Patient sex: M
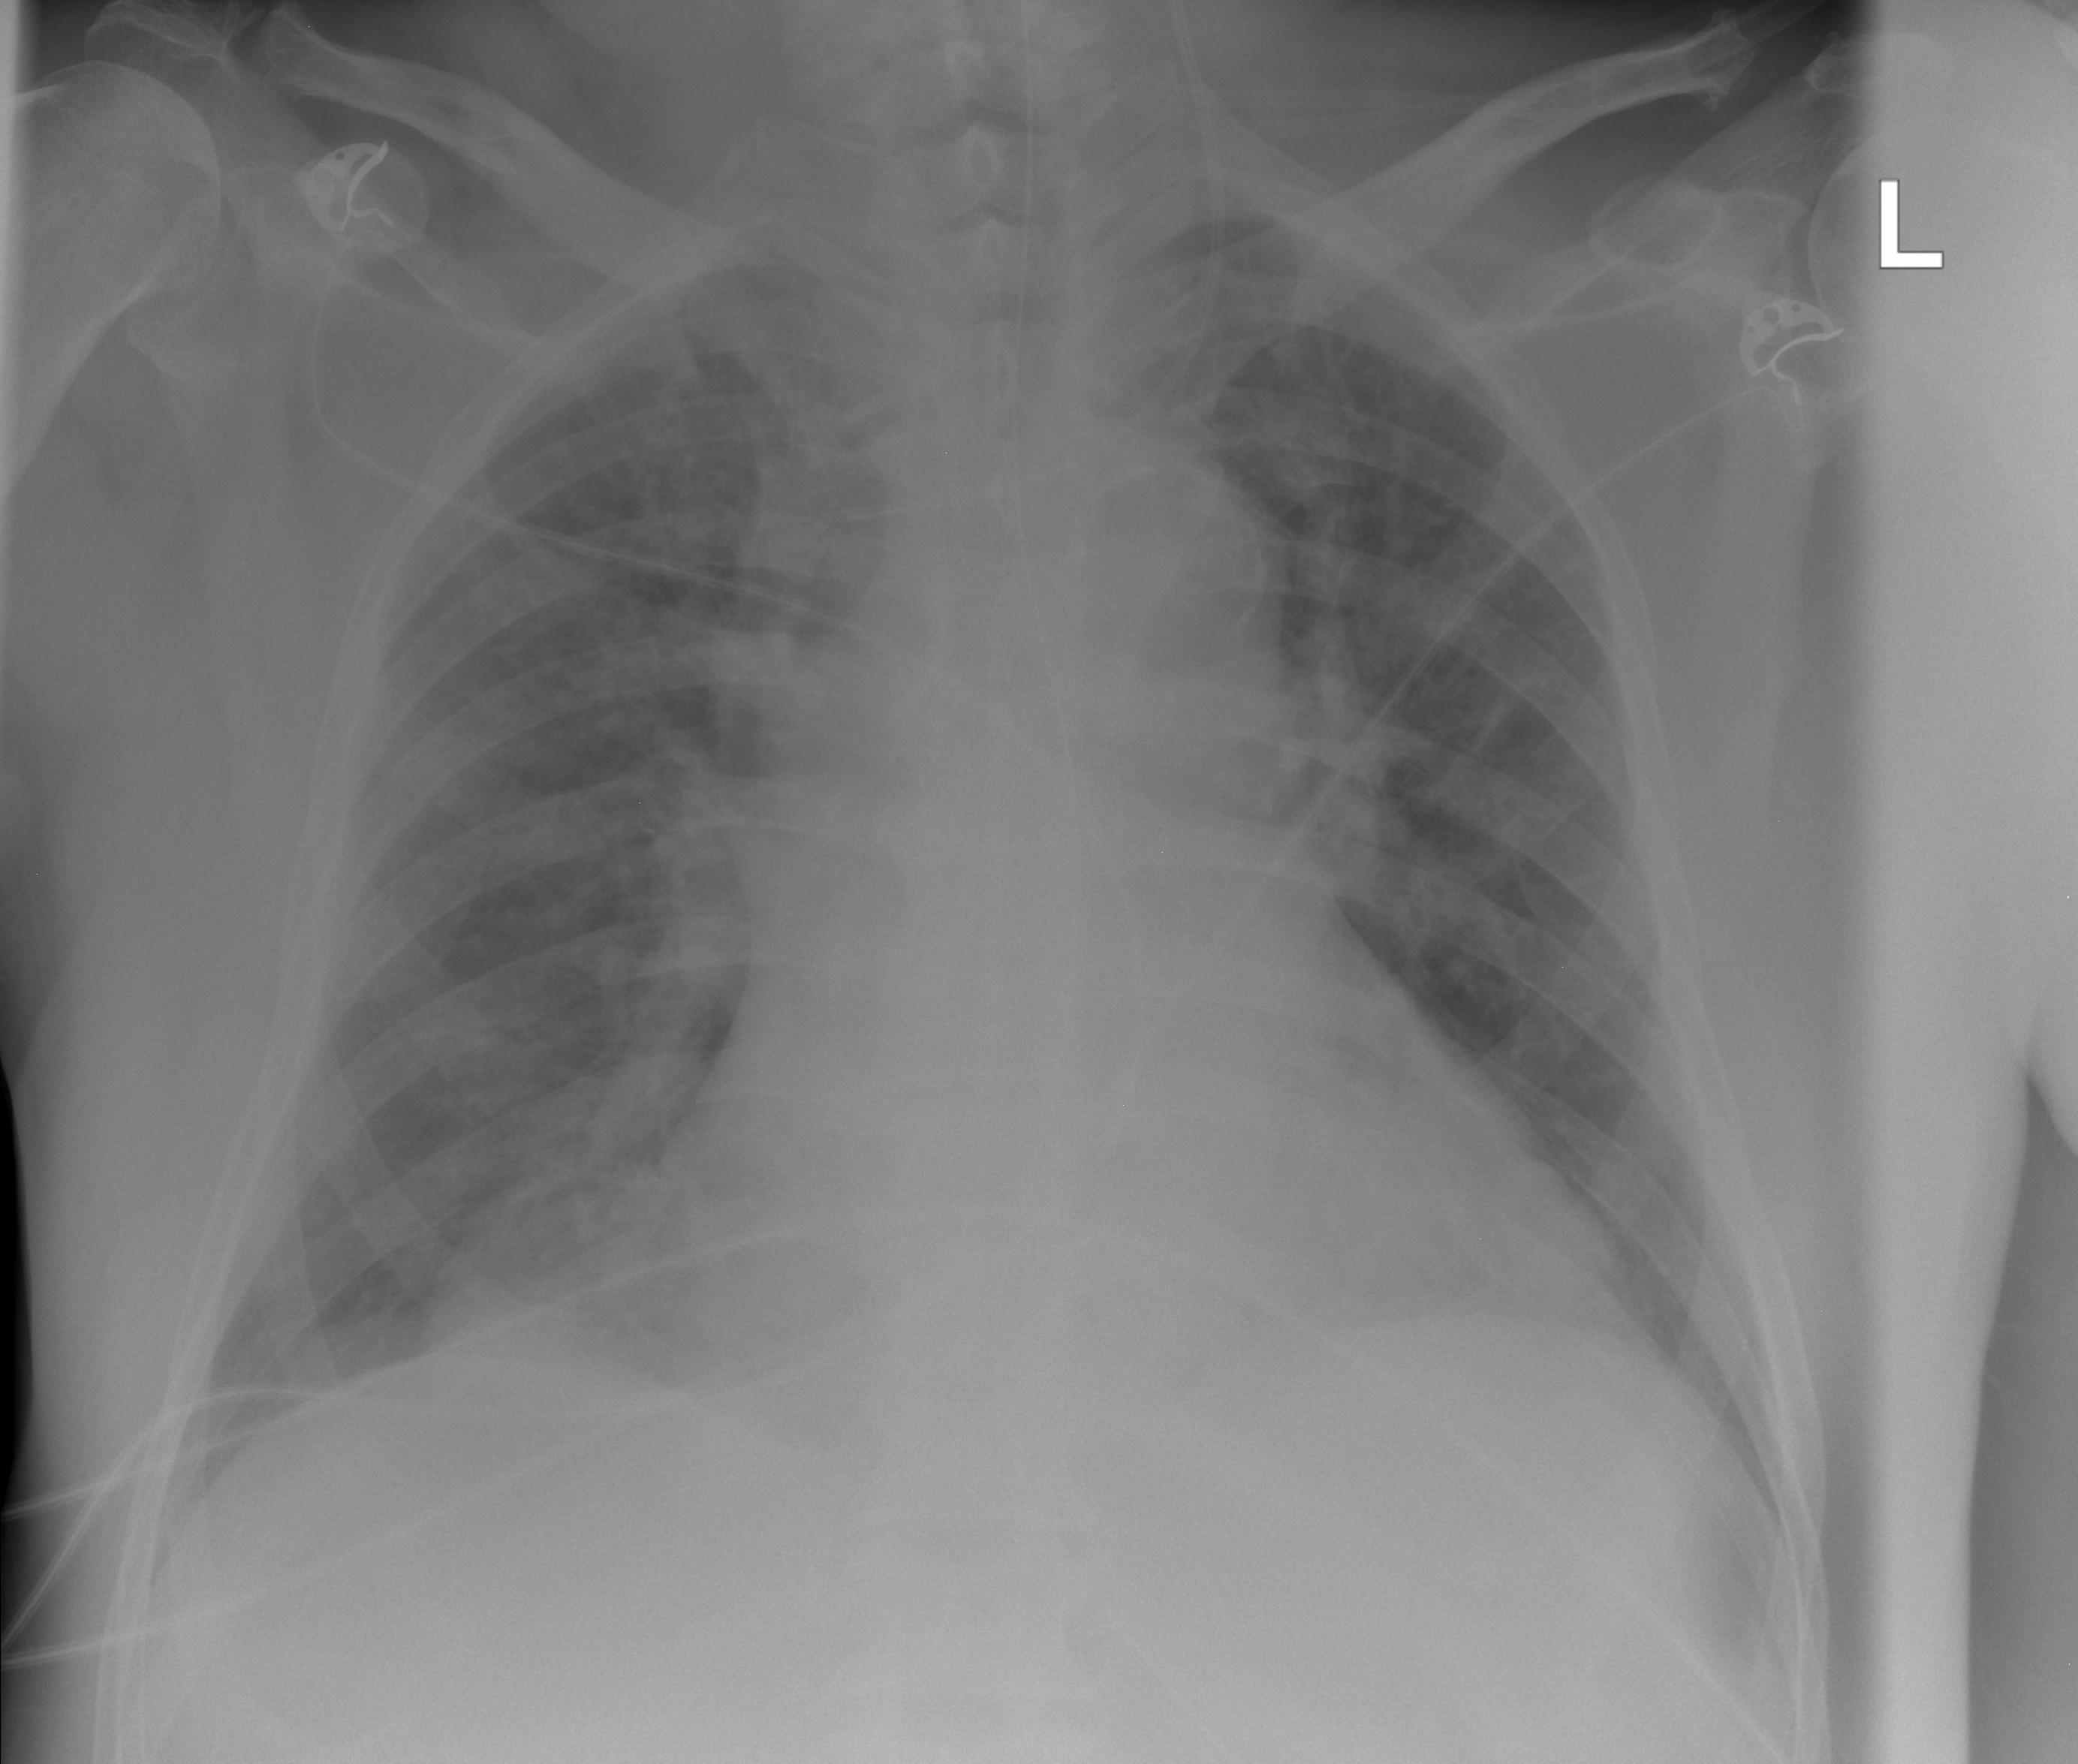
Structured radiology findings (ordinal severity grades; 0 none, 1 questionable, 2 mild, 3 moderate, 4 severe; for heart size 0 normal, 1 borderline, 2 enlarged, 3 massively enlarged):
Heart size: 2
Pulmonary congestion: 2
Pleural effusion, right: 0
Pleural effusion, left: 0
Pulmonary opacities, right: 2
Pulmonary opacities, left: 0
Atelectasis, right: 0
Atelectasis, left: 0